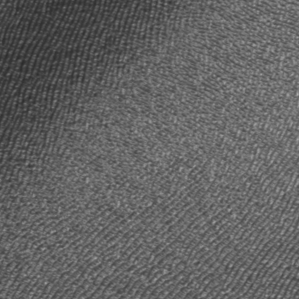
Label: frost